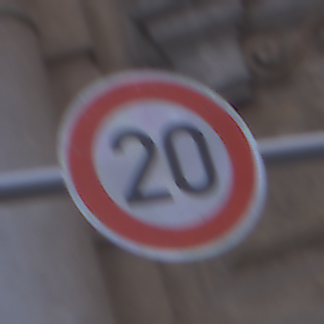
Verkehrszeichen: Geschwindigkeit20
Umgebung: Outdoor, Urban
Tageszeit: SunriseSunset
Wetter: PartlyCloudy
Licht: Natural
Jahreszeit: NotSpecified
Kontrast: LowContrast